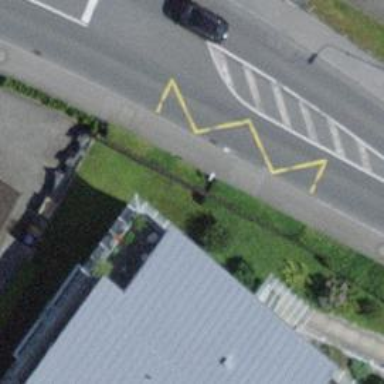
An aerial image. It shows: Bus stop with platform for public transport.